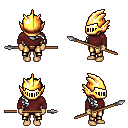
a pixel art fantasy rpg character, female body template, human, tanned skin, maroon long-sleeve shirt, gold greaves, white right-swept hairstyle, gold helm, spear, four views (front, back, left, right), 2x2 character sprite sheet, small pixel art, hard edges, no anti-aliasing